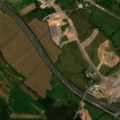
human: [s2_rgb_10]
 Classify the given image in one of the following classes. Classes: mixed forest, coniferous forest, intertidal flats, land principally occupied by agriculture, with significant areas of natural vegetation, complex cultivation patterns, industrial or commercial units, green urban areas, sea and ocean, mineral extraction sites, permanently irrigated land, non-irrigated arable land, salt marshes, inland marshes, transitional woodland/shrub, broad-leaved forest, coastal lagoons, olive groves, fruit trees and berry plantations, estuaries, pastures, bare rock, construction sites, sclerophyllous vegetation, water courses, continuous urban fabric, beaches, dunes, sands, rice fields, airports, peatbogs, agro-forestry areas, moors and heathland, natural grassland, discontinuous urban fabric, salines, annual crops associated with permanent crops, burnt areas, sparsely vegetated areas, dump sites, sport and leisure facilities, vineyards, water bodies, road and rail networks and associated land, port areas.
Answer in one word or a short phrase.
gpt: road and rail networks and associated land, construction sites, sport and leisure facilities, non-irrigated arable land, pastures, transitional woodland/shrub